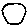
Label: circle